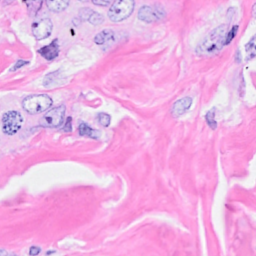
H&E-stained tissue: Breast